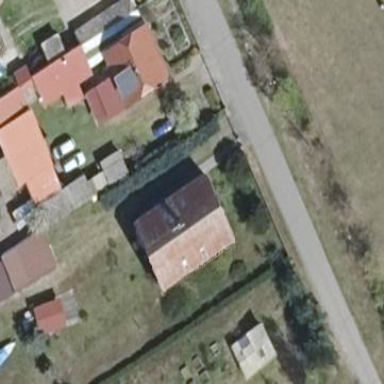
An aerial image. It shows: Gabled roofed house.